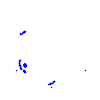
Particle: proton